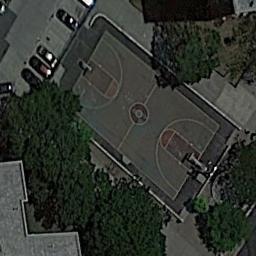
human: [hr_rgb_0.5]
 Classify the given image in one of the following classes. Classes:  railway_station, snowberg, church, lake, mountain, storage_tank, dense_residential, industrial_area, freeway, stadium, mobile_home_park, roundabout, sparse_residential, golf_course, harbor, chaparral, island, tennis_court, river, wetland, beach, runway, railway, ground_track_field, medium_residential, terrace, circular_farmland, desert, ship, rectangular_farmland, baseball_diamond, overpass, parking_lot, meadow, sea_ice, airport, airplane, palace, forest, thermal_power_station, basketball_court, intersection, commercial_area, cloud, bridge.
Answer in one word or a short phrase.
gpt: basketball_court